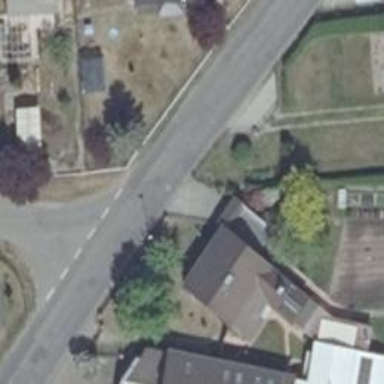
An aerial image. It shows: Asphalt road in living street.